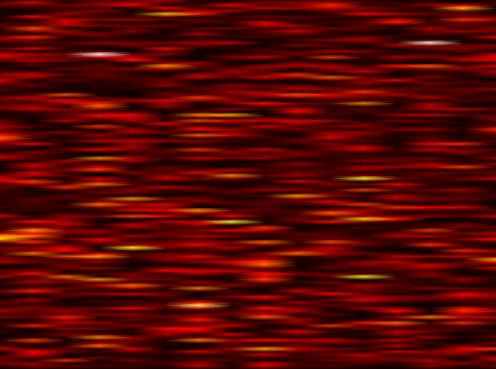
Label: UFMC